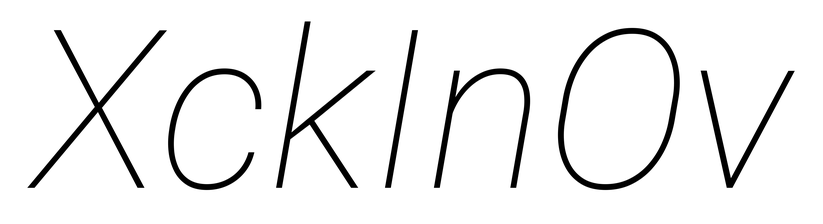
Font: Roboto-Italic_Thin_Italic